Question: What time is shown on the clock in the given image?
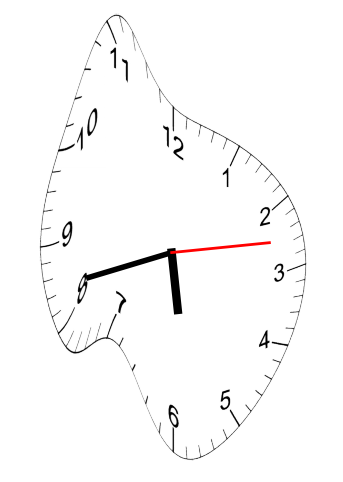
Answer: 05:42:13